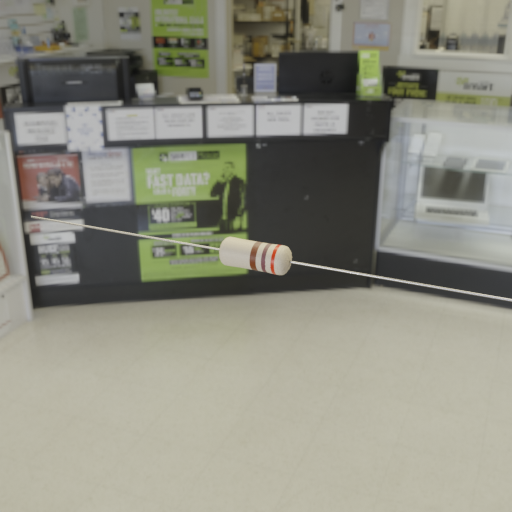
Resistor colour bands (in order): brown, brown, red